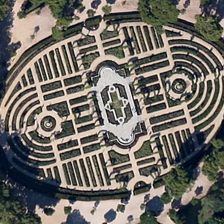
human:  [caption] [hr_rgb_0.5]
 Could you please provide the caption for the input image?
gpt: the public squareos ground is white and the trees with grass are green .

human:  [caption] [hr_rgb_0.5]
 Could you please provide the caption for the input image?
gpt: some sparse green trees are around an oval square .

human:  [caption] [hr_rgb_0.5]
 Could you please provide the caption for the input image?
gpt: some sparse green trees are around an oval square .

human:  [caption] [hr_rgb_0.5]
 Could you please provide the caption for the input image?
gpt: this an oval public square with some trees .

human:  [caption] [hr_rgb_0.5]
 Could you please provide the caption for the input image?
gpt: this an oval public square with some trees .